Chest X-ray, PA view. Patient: 54 years old, sex M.
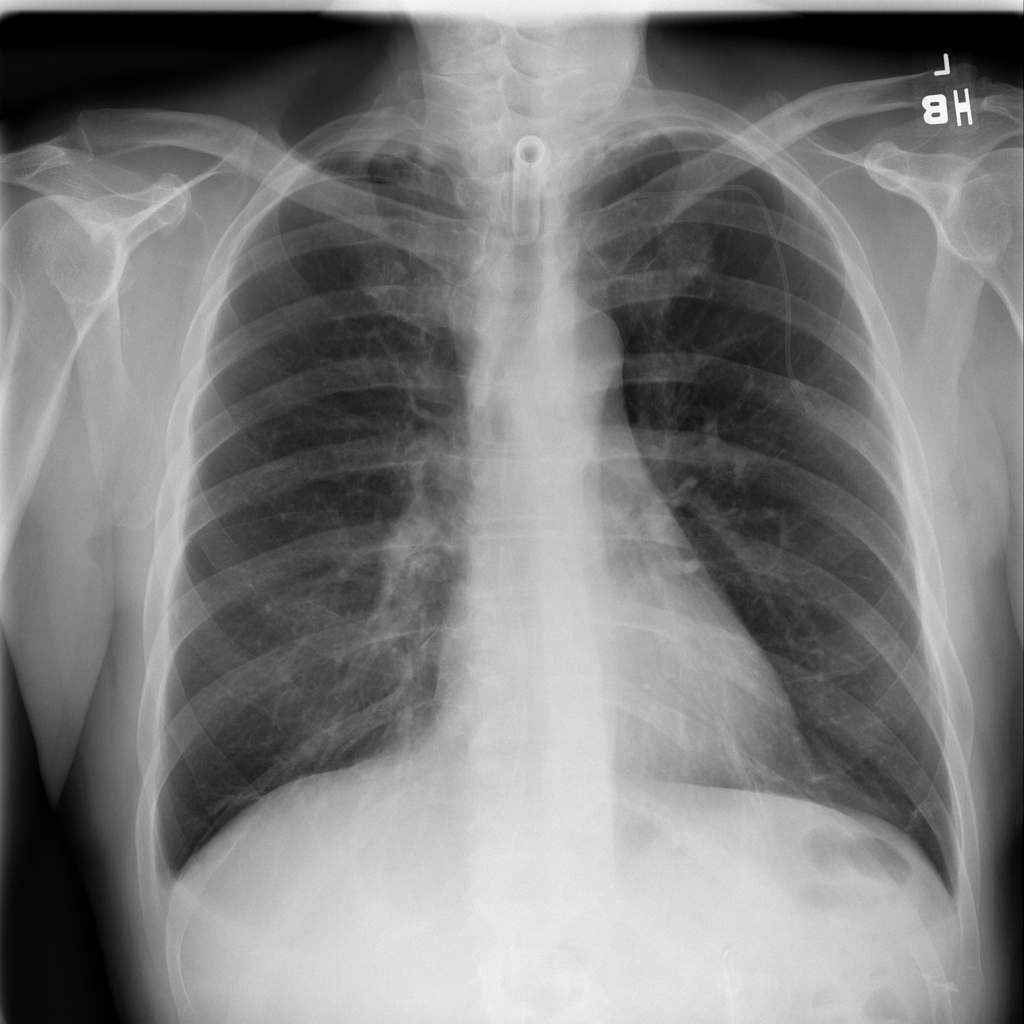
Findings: Infiltration